Question: Working on a excel macros where I am trying to add the cell values from above cells to calculate total value. This is what my data looks like
Here I want to add above cell values for each column to calculate the sum. To accomplish this i have written a macro as follows.
'''
For cl = 2 To 5
Worksheets(5).Cells(4, cl).Formula = "=SUM(B4:B6)"
Next cl
'''
This should set the formula to each cell in a row till 5 columns.
But it sets the same formula on all cells in a row it should get change according to column. How to set sum formula for each cell for corresponding column ?
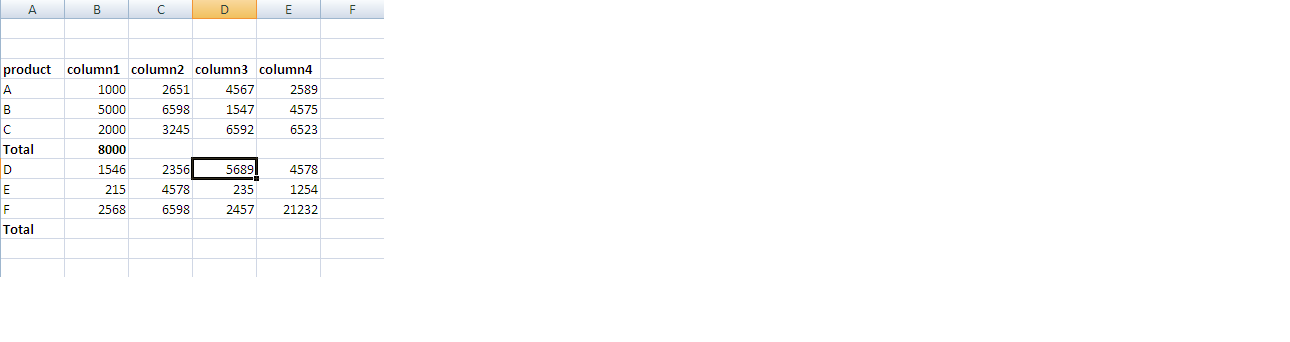
Answer: Not sure I quite understand your code. You seem to be writing into row 4, but you also want to sum from row 4 to row 6. That will create a circular reference.
Let's assume the formula is written into row 3 instead. You will want to use the R1C1 reference style to make the cells to sum relative to the current cells.
A trick to learn what reference to use is:
- '=SUM(B4:B6)'- - '=SUM(R[1]C:R[3]C)'
This is what you need in the macro.
'''
For cl = 2 To 5
Worksheets(5).Cells(3, cl).FormulaR1C1 = "=SUM(R[1]C:R[3]C)"
Next cl
'''